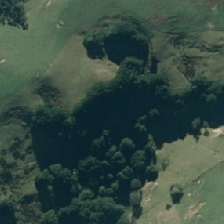
Land cover: broadleaved_indigenous_hardwood